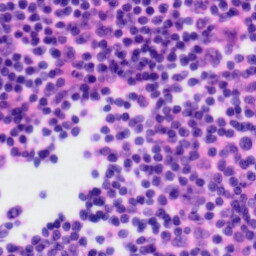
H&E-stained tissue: Tonsil